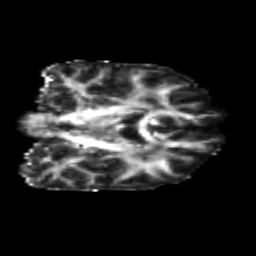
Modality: FA
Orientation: coronal
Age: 26
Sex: female
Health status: healthy
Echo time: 0.074 s